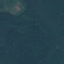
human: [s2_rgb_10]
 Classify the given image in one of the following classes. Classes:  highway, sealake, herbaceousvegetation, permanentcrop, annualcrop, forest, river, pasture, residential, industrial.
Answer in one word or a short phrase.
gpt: Forest